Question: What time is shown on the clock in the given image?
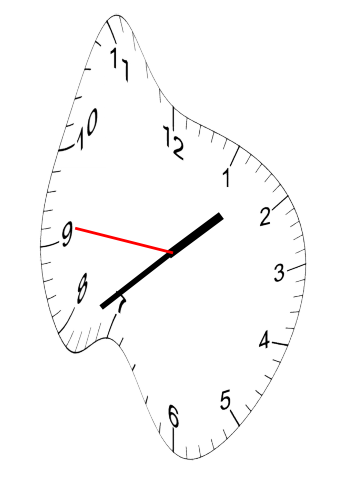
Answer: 01:38:46